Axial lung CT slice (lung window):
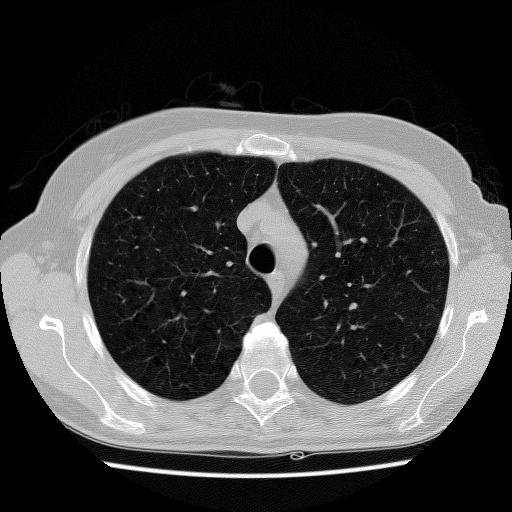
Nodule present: no